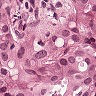
Metastatic tissue present: yes